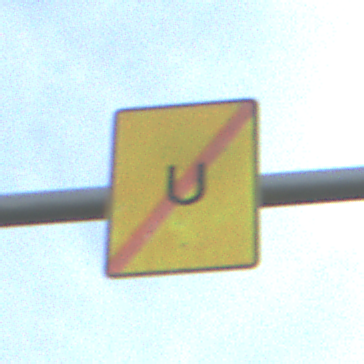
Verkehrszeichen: EndeUmleitung
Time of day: SunriseSunset
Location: Outdoor (Nature)
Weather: PartlyCloudy
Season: NotSpecified
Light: Natural